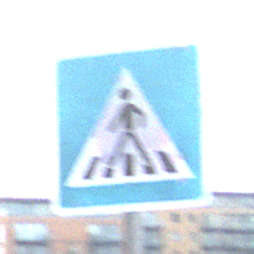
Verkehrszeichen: FussgaengerueberwegRechts
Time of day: MorningAfternoon
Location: Outdoor (Urban)
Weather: Overcast
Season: NotSpecified
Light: Natural